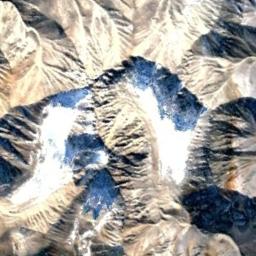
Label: snowberg